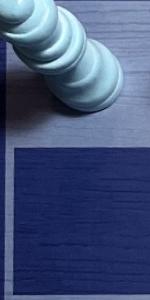
Label: Empty